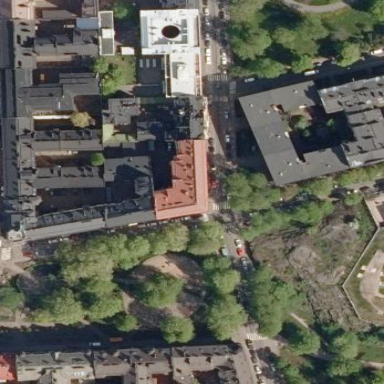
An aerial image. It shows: Residential area located within city block.